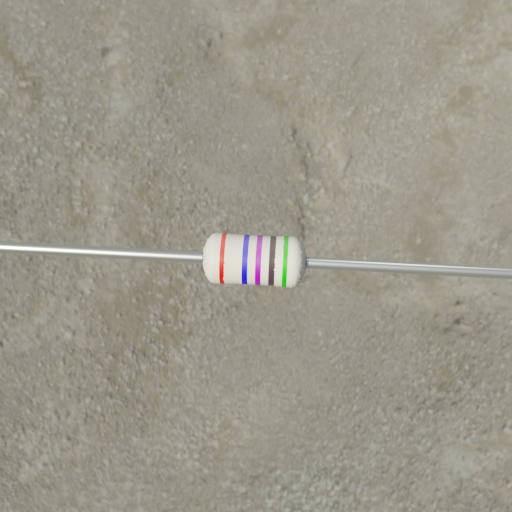
Resistor colour bands (in order): red, blue, violet, black, green